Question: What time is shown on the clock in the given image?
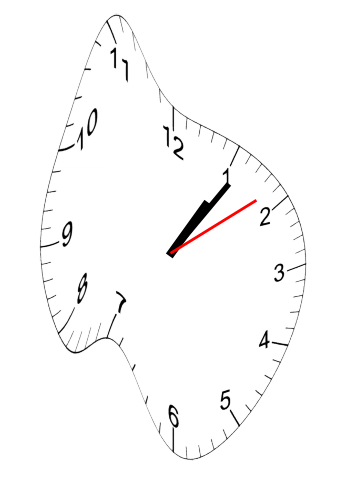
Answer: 01:06:09